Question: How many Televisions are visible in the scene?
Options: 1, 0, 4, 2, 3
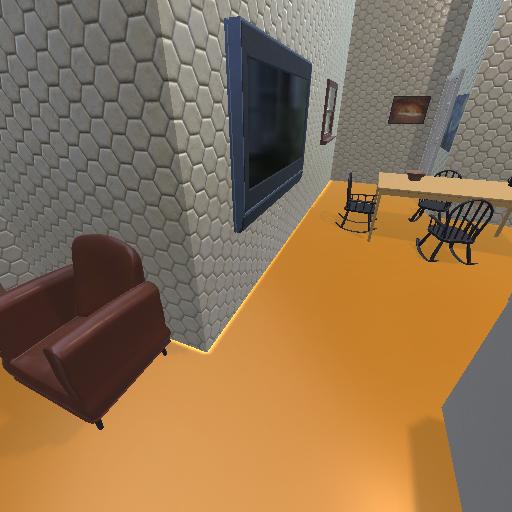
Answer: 1